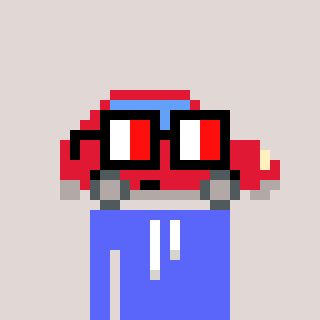
a pixel art character with square glasses with black frames and red eyes, a car-shaped head and a purple-colored body on a warm background